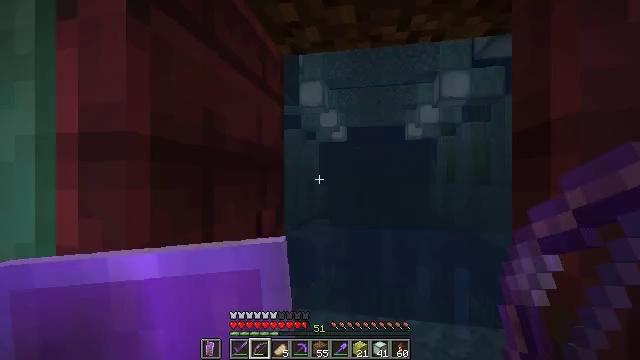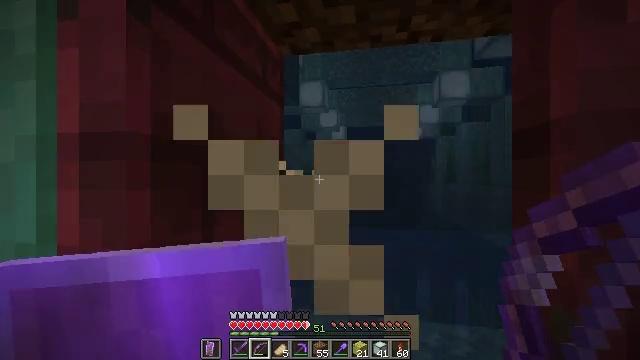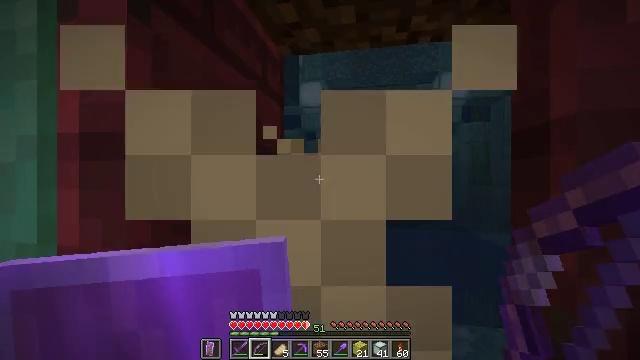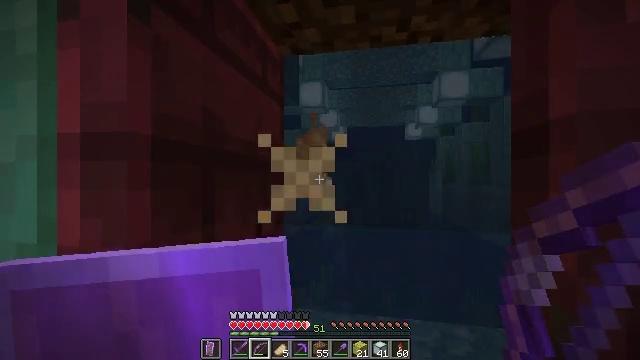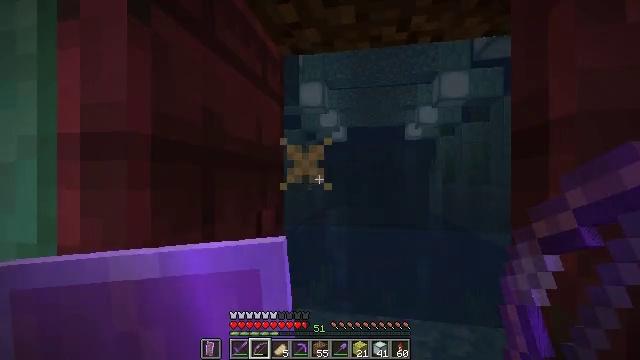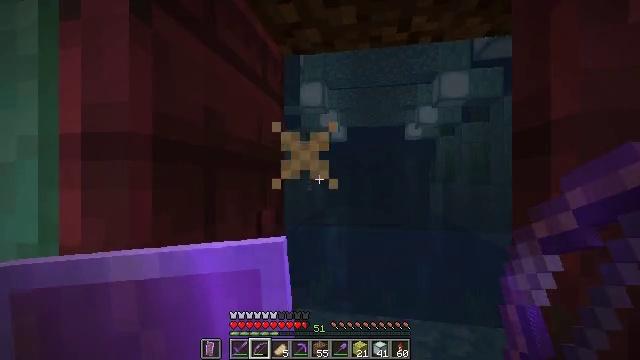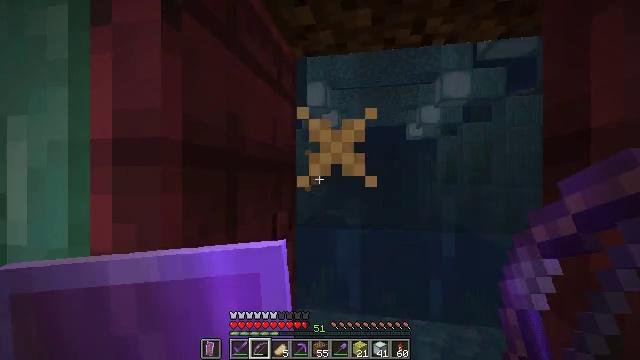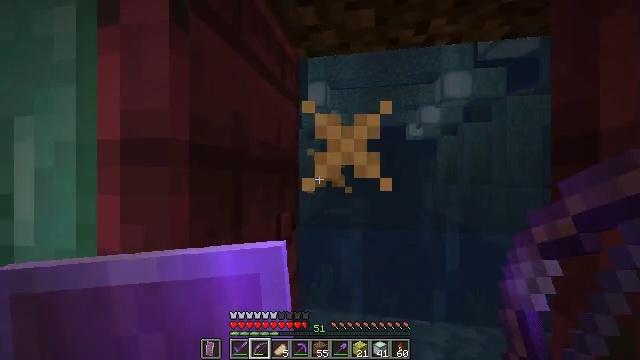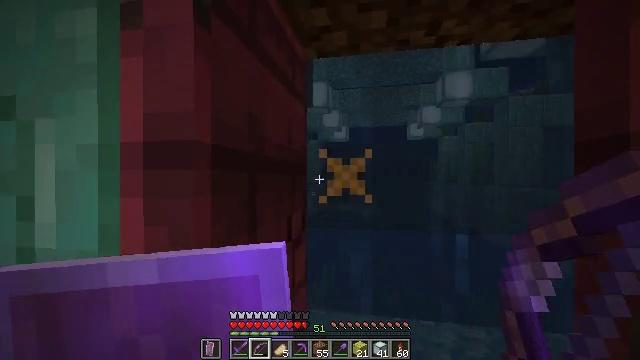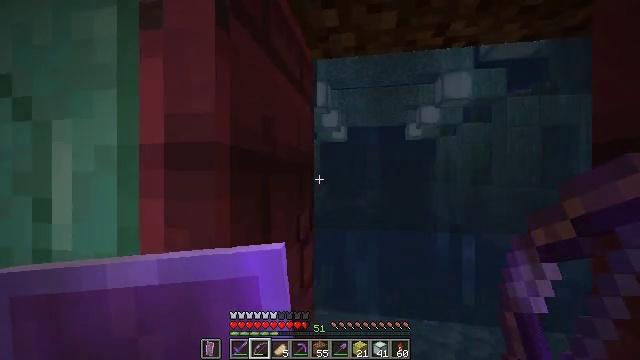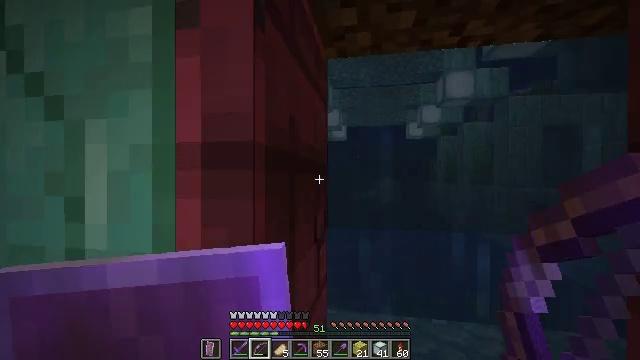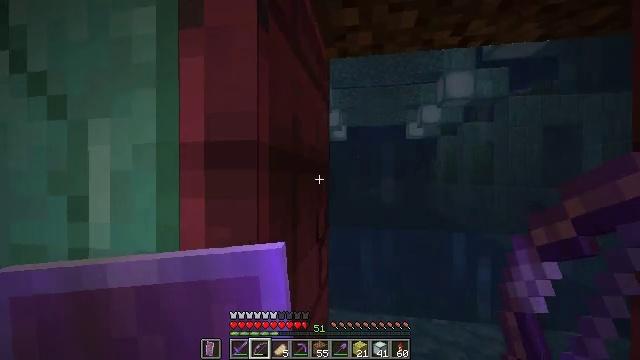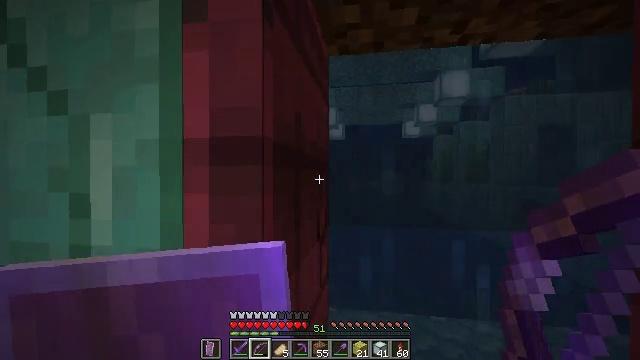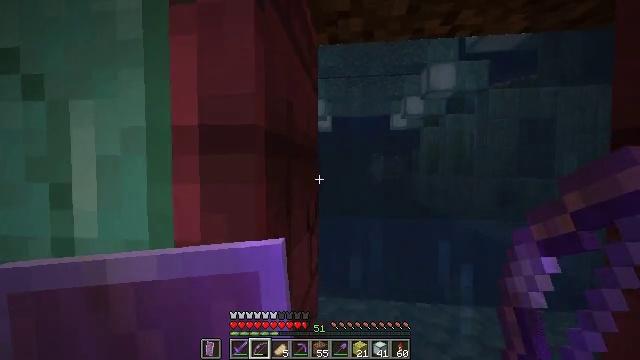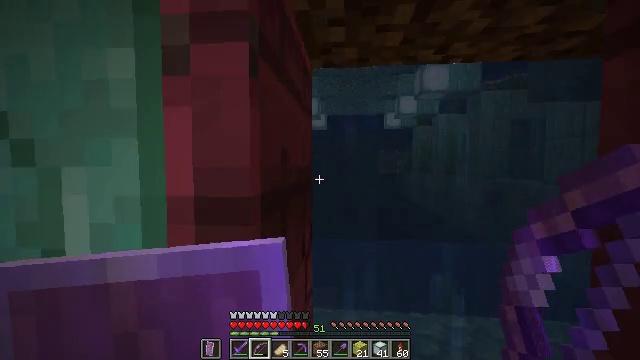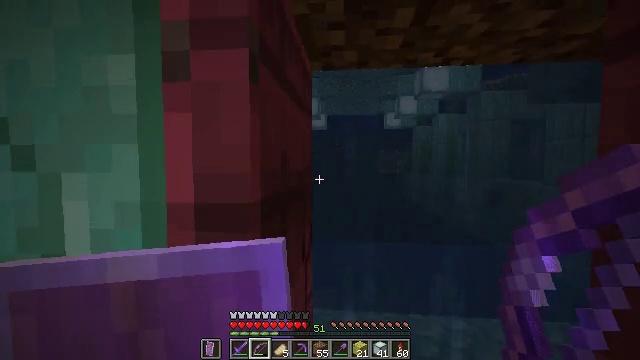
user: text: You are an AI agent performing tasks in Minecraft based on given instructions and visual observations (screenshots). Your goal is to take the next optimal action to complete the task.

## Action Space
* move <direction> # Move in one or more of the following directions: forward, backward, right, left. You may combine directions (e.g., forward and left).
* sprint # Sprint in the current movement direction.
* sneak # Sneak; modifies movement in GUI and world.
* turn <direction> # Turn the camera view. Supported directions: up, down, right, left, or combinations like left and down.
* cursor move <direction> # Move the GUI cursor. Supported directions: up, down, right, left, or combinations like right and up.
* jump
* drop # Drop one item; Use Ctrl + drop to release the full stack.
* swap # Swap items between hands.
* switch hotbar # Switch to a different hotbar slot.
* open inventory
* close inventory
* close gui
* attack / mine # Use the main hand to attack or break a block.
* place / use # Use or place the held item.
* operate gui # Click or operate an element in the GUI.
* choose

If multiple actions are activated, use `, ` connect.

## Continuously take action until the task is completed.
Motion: motion action
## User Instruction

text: craft item sponge
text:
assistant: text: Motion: sneak
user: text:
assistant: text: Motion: sneak
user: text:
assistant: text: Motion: sneak
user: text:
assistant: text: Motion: sneak
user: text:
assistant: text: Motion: move left, sneak
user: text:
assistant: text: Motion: move left, sneak
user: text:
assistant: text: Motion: move left, sneak
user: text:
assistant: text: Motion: move left, sneak
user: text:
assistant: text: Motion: move left, sneak
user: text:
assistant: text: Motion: sneak
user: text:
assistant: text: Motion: sneak
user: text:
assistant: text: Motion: sneak
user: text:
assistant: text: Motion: turn right and down
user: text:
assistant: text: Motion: turn right
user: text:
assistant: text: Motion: no_op
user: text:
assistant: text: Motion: no_op
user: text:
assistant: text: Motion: no_op
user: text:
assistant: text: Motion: no_op
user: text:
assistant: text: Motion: no_op
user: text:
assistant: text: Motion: turn left
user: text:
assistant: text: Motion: turn left
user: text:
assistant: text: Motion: turn left
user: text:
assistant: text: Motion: turn left
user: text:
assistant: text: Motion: turn left
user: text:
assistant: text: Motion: turn left, use / place
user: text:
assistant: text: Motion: turn down, use / place
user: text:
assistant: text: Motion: turn down, use / place
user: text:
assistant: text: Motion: turn right and down, use / place
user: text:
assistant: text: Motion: turn right
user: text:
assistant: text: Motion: no_op